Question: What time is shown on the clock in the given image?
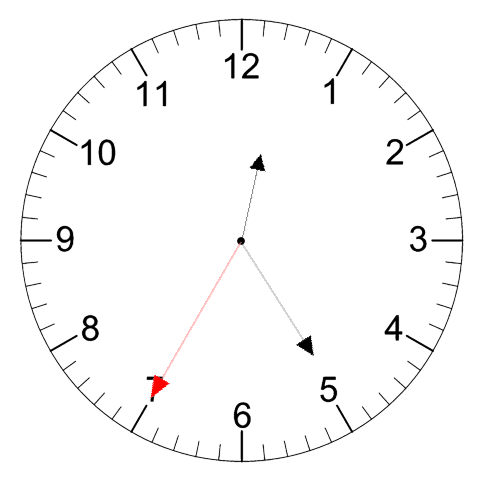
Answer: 12:24:35